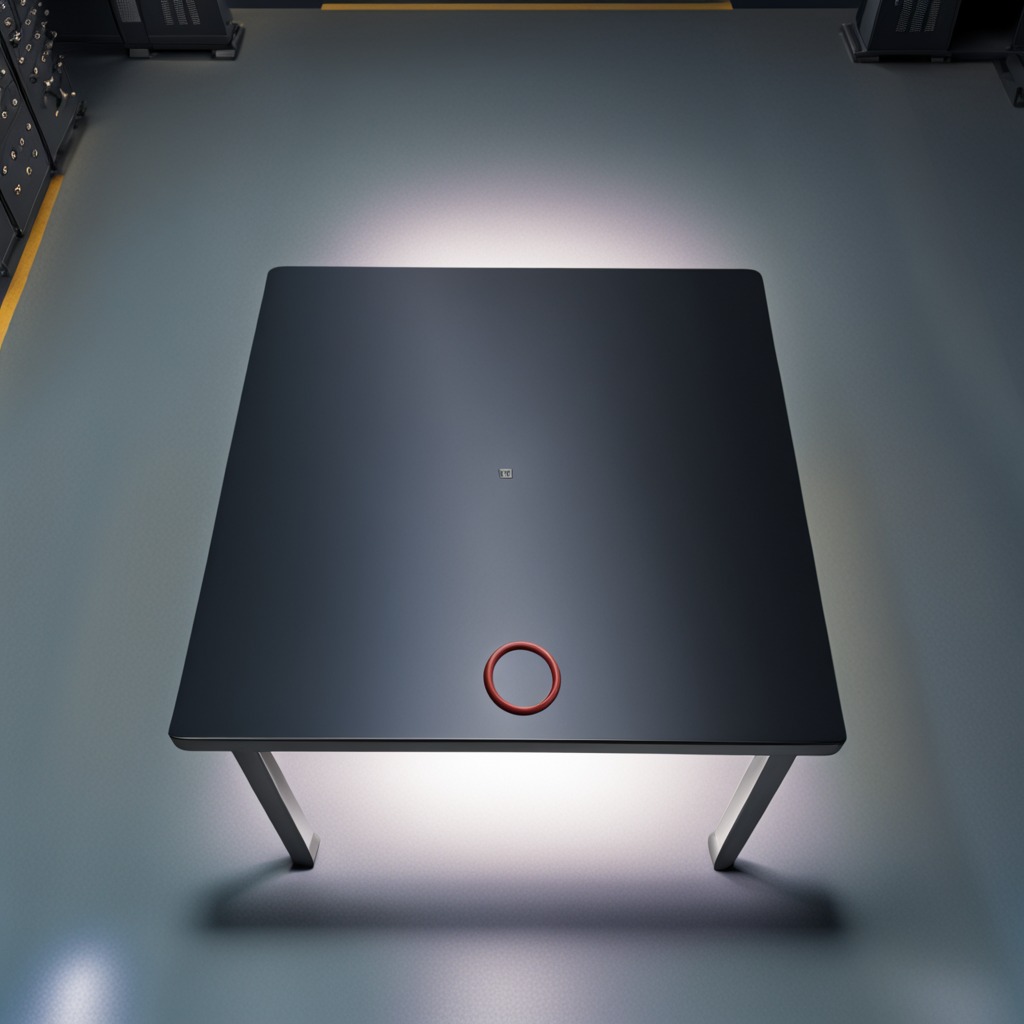
A rubber O-ring is lying on the clean empty table in the evening.